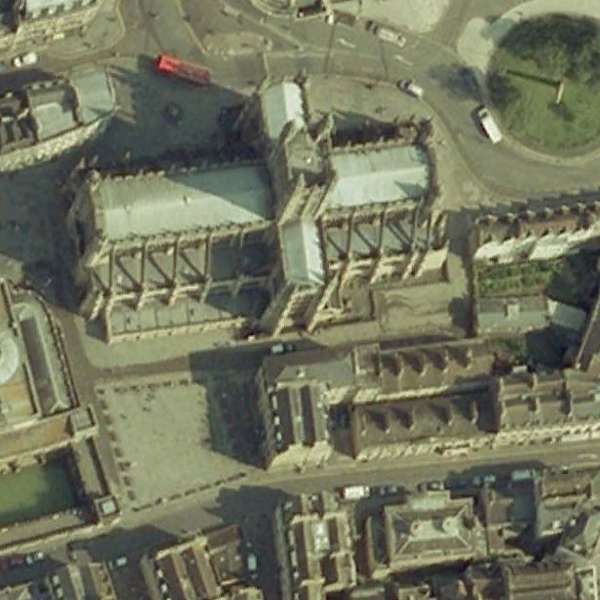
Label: Church